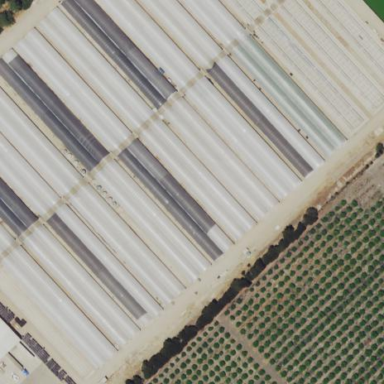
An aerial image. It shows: Greenhouse.